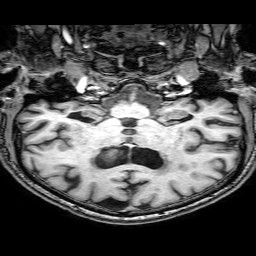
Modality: T1w
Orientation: sagittal
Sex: male
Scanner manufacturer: philips
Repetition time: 0.008137 s
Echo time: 0.00372 s